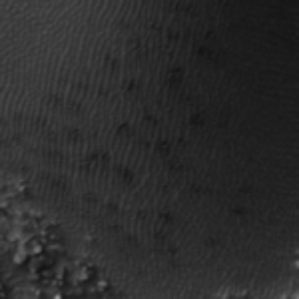
Label: frost